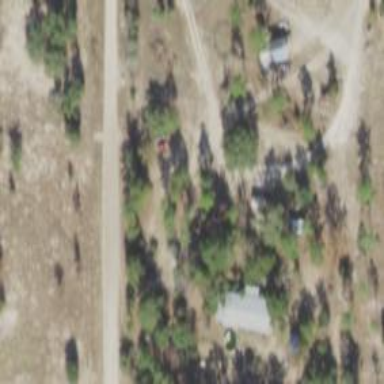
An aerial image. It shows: Driveway.